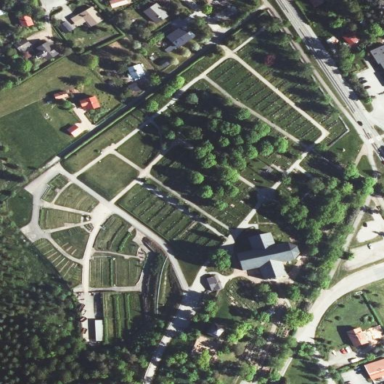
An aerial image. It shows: Graveyard.